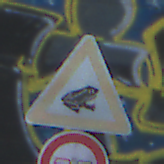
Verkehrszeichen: AmphibienwanderungLinks
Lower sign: Ueberholverbot
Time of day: Midday
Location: Outdoor (Urban)
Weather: Clear
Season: NotSpecified
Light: Natural